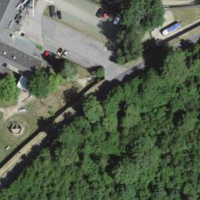
EUNIS habitat code: 24
Species observed at this site:
Corylus avellana